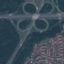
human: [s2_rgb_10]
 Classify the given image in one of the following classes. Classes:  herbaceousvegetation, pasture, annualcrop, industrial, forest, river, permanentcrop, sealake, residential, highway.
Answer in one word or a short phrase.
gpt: Highway